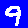
Digit: 9